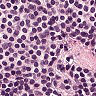
Metastatic tissue present: no